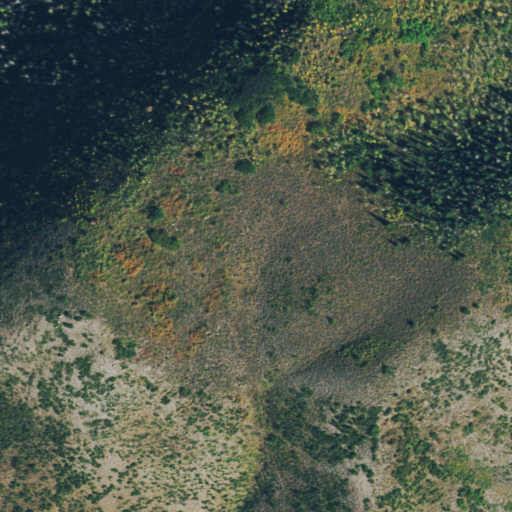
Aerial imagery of mountain in Colorado named Round Mountain containing shrub, deciduous forest, and evergreen forest